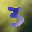
Label: 3